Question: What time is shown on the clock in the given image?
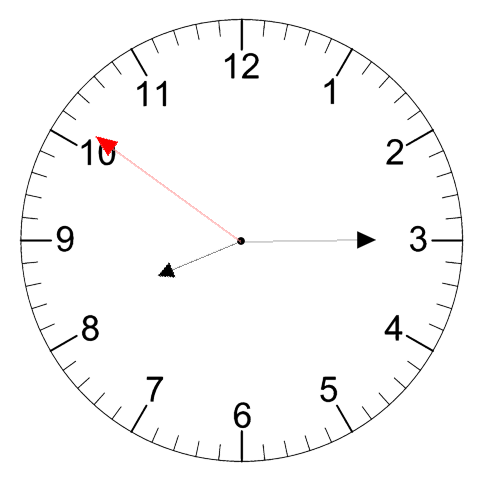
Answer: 08:14:51